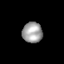
Tissue: skin
Cell type: T cells
Senescence score: 0.7059
Nuclear area (px): 404
Mean DAPI intensity: 162.126